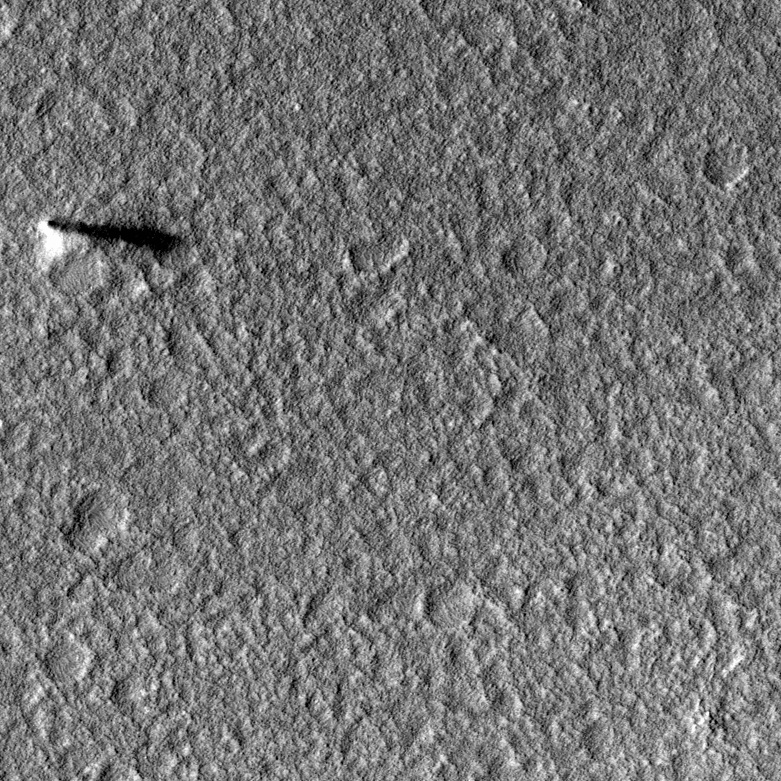
Label: dustdevil